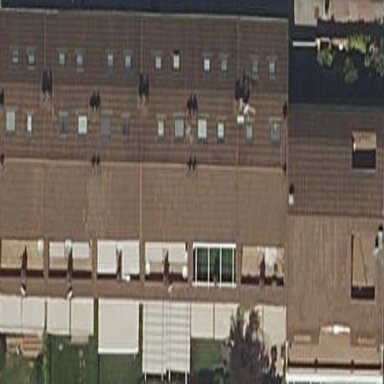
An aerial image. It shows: Terrace building.